The image is a wavelet scalogram (time versus scale/frequency) of a rolling-element bearing's vibration signal. Classify the bearing condition as one of: normal, inner_race, outer_race, ball.
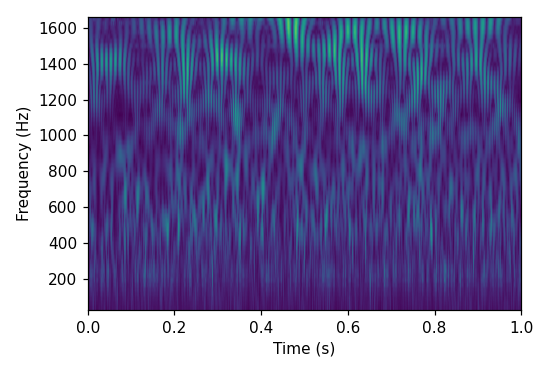
Answer: normal